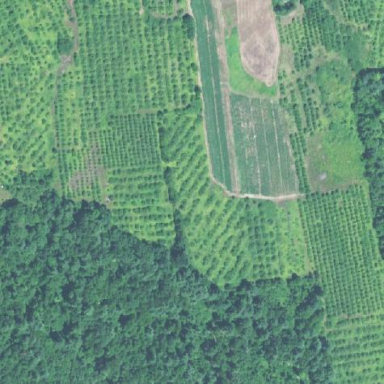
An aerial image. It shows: Orchard.